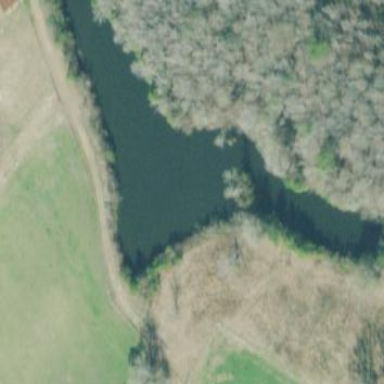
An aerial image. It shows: Pond surrounded by natural water.